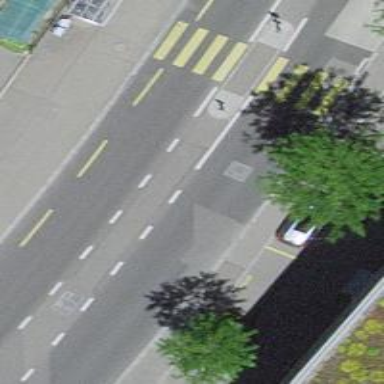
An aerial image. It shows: Tertiary road with asphalt surface. There are sidewalks on both sides with asphalt surface as well.